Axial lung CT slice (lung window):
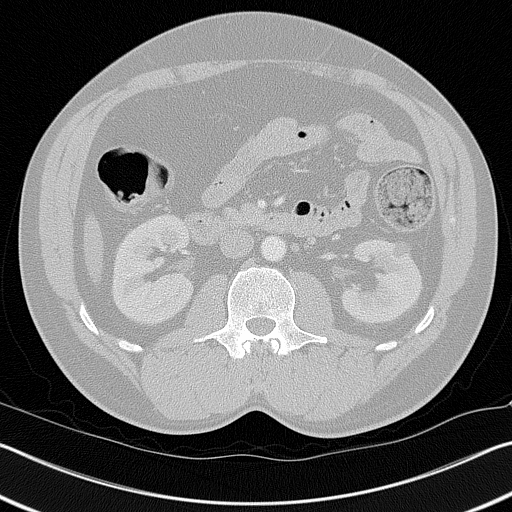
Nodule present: no